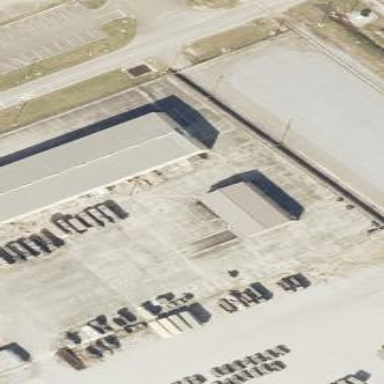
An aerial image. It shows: Military building with gabled roof.